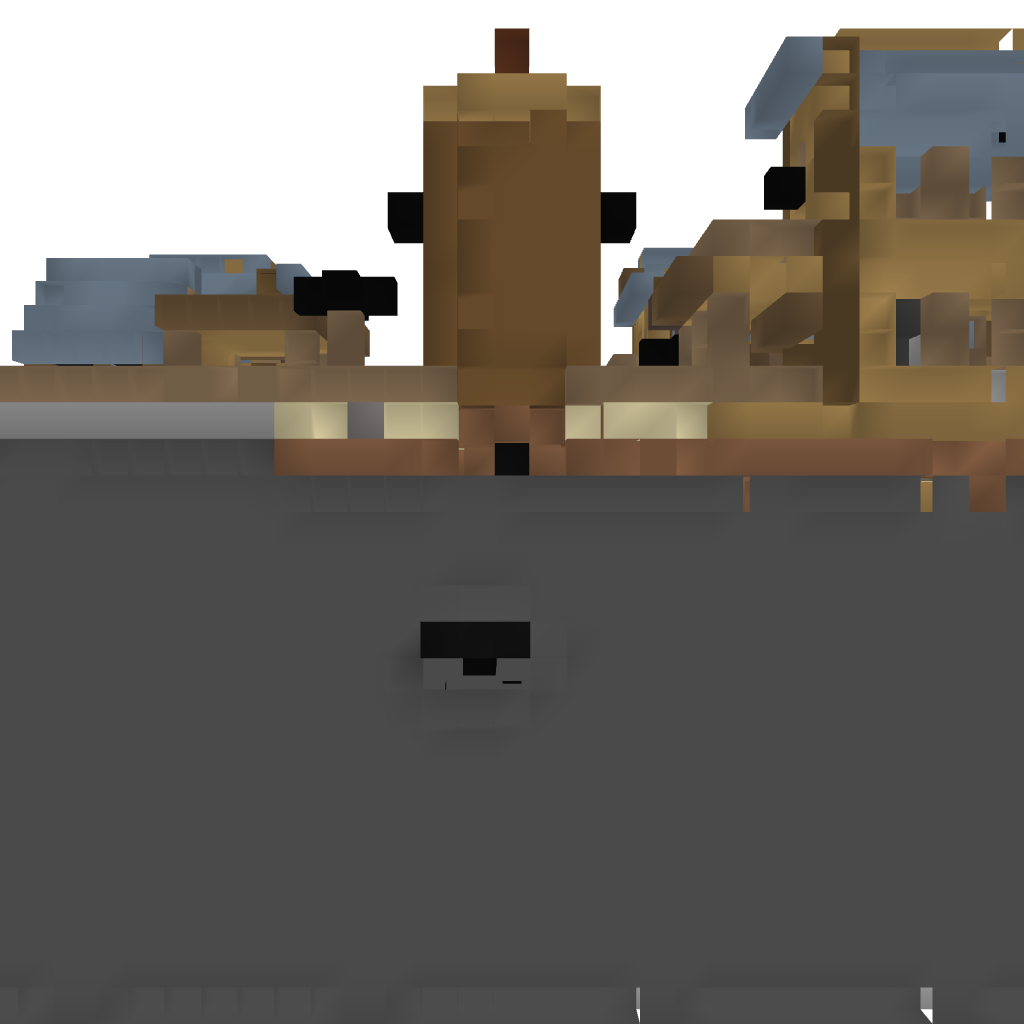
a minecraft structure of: Wild west spawn town